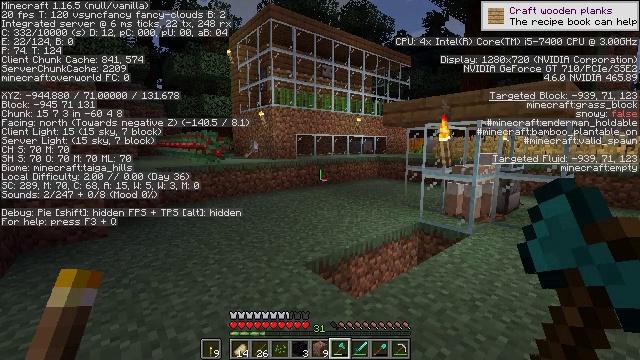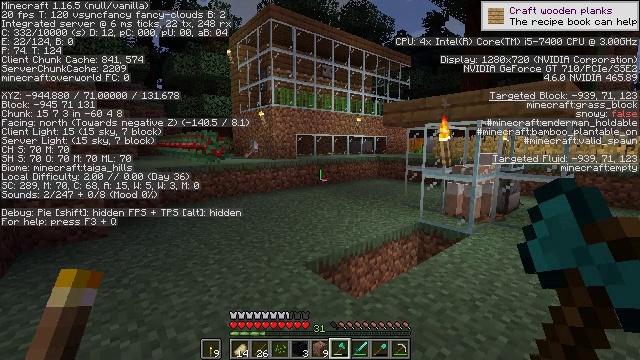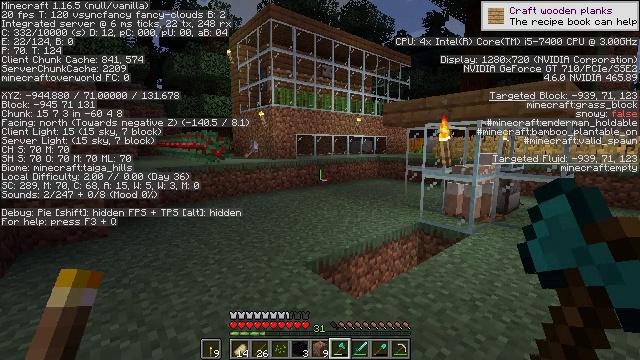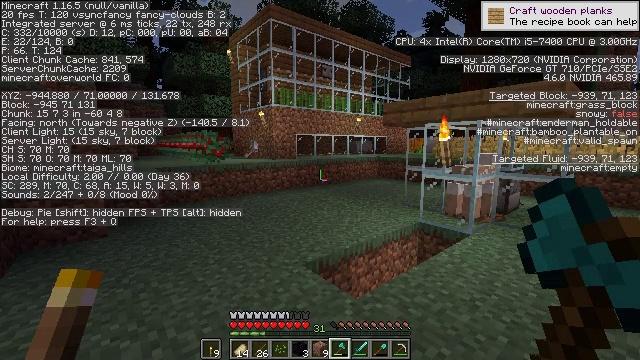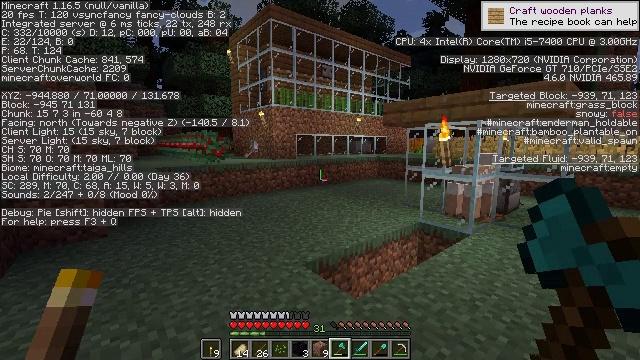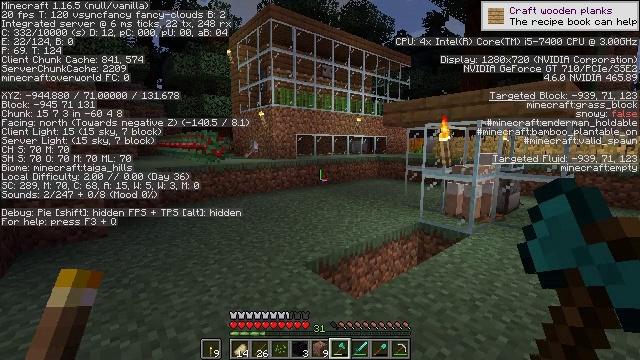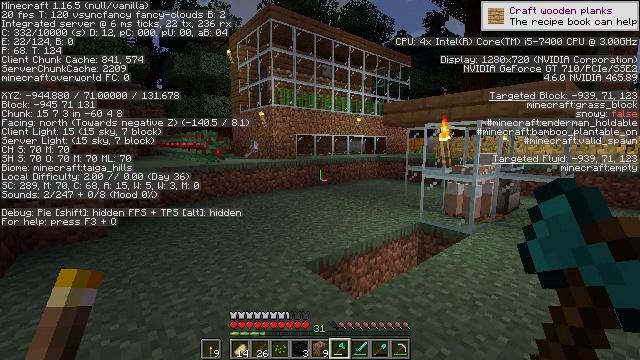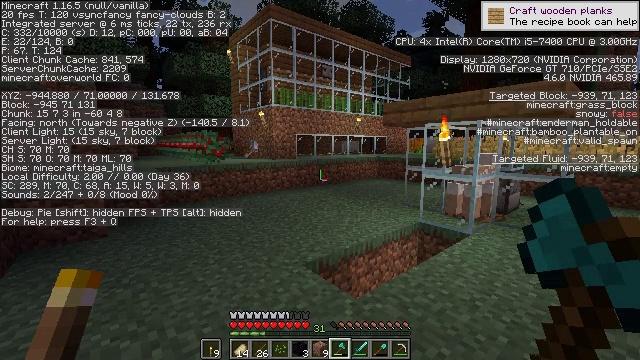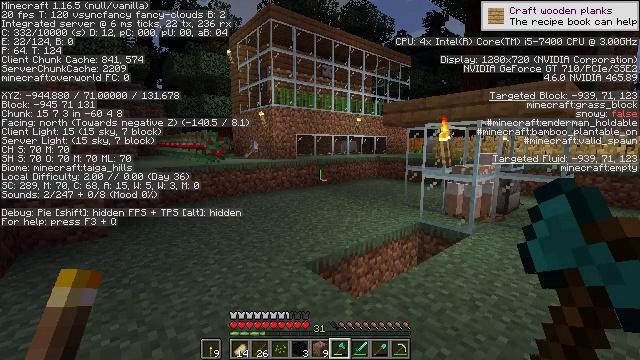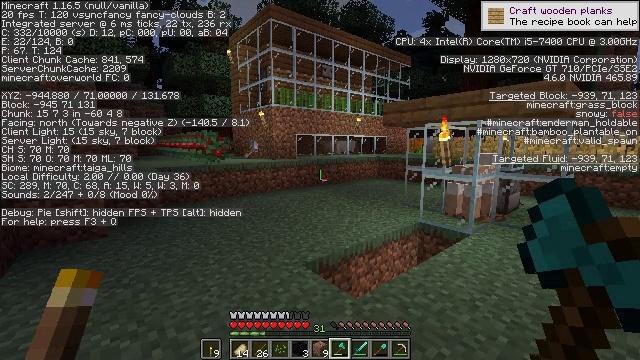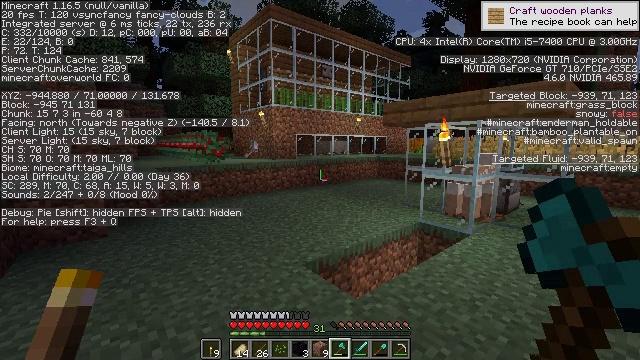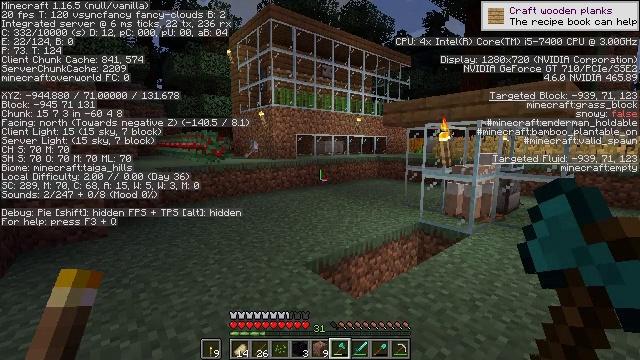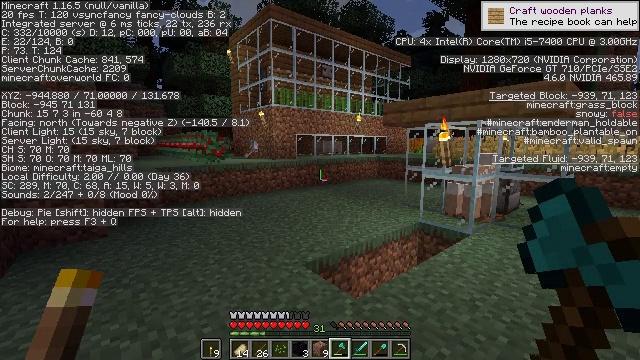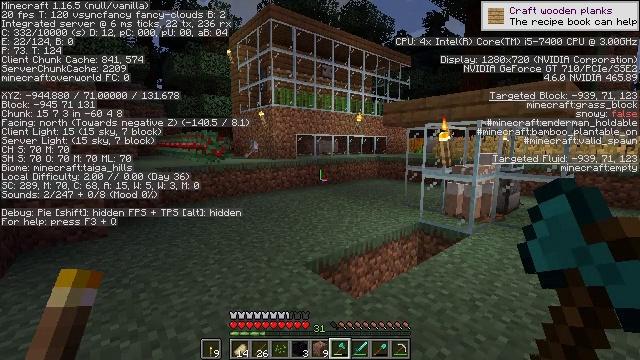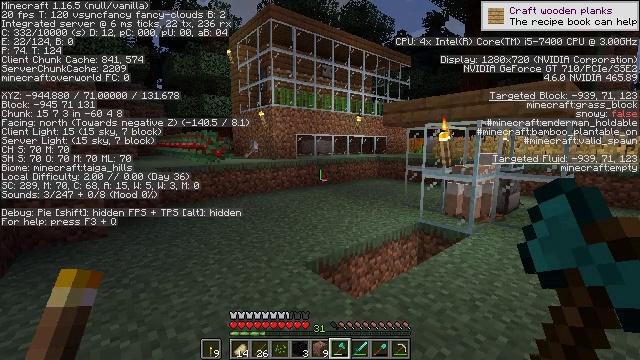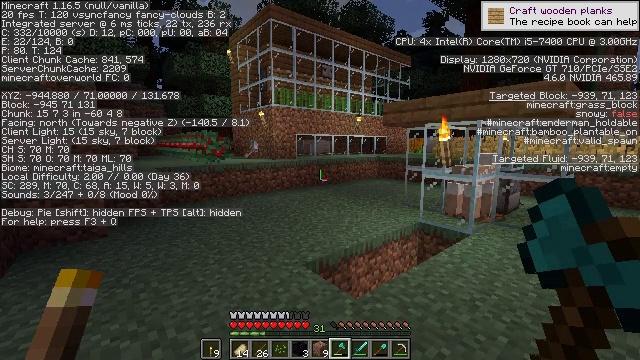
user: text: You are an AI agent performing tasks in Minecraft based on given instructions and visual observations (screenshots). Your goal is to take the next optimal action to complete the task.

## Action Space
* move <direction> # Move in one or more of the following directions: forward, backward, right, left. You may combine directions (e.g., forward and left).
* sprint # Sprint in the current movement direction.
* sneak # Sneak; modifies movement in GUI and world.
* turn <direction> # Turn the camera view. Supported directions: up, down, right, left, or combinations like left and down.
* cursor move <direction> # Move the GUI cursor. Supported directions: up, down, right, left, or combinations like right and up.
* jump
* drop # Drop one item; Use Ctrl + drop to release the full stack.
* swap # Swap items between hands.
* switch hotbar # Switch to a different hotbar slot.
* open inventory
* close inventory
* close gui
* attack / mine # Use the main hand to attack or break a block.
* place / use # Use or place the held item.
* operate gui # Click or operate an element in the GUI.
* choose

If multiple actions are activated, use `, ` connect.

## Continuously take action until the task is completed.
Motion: motion action
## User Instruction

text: Build rails by arranging iron ingots and a stick on the crafting table.
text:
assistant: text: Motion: no_op
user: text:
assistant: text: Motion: no_op
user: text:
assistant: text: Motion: no_op
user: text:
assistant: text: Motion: no_op
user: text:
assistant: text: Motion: no_op
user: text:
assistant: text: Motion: no_op
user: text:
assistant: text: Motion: no_op
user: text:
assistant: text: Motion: no_op
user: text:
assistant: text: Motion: no_op
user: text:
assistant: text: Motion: no_op
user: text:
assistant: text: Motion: no_op
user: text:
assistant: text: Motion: no_op
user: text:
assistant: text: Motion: no_op
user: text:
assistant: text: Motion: no_op
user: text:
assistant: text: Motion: no_op
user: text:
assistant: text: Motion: no_op
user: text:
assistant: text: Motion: no_op
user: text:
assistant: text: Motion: no_op
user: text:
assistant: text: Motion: no_op
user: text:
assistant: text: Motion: no_op
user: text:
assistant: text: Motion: no_op
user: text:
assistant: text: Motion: no_op
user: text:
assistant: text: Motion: no_op
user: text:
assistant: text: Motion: no_op
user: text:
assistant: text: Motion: no_op
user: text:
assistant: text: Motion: no_op
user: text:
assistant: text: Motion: no_op
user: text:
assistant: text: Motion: no_op
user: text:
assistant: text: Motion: no_op
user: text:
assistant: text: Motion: no_op